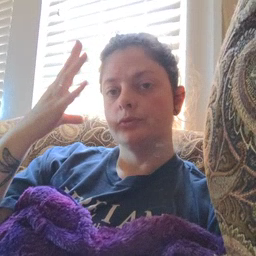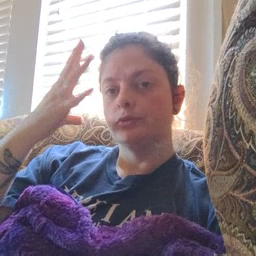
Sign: shower